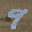
Label: 9